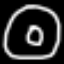
Label: donut